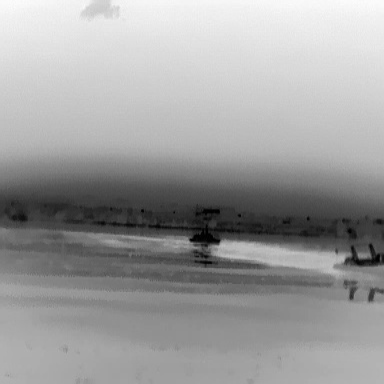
There is a warship in the infrared image.